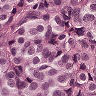
Metastatic tissue present: yes